四年级 · 度量几何学
下图中, 共有 ( ) 个角。

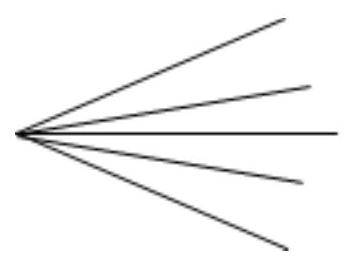
A. 4
B. 8
C. 10
答案: C
解析: 答案:$\mathrm{C}$

【分析】根据题图可知, 单独的角有 4 个, 由两个角组成的角有 3 个, 由三个角组成的角有 2 个, 由四个角组成的角有 1 个, 则一共有 $4+3+2+1$ 个角。

【详解】 $4+3+2+1=10$ (个)

则共有 10 个角。

故答案为: C

【点睛】本题考查角的认识, 数角的个数时, 要按照顺序数, 才能做到不重不漏。